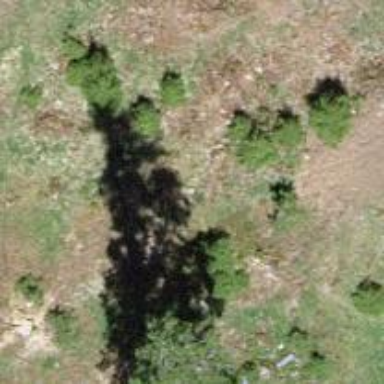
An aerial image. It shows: Single tag "natural: tree."